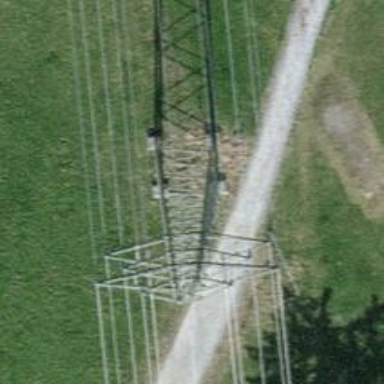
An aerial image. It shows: Power tower.